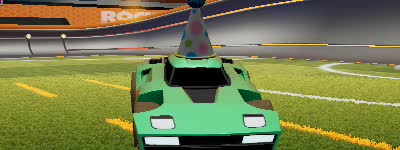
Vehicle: breakout